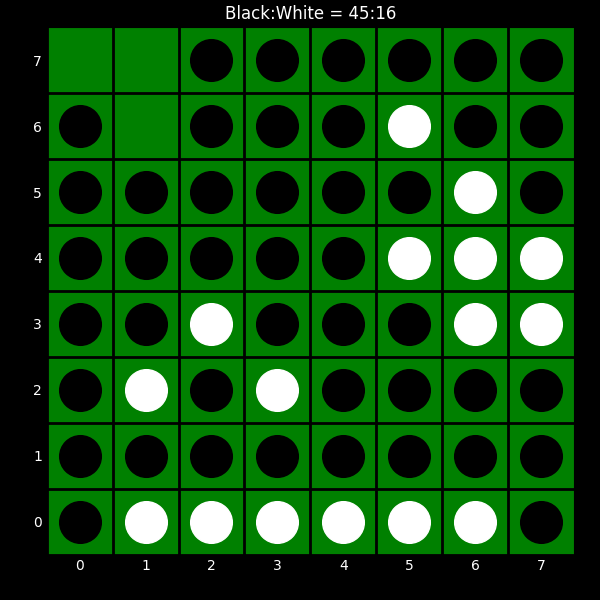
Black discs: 45
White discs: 16